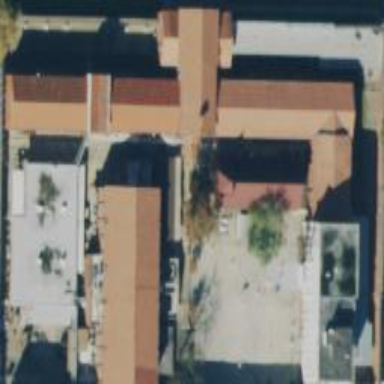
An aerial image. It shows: Prison building.